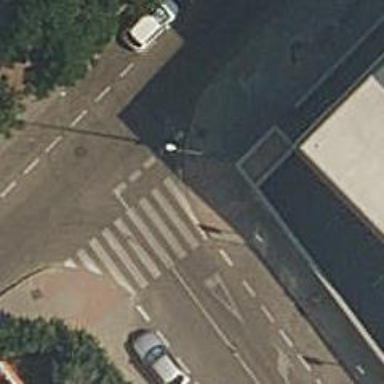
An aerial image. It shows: Marked road crossing.